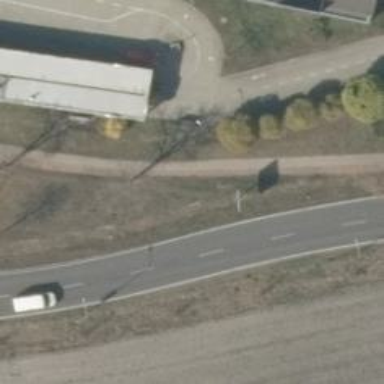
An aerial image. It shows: Footway.